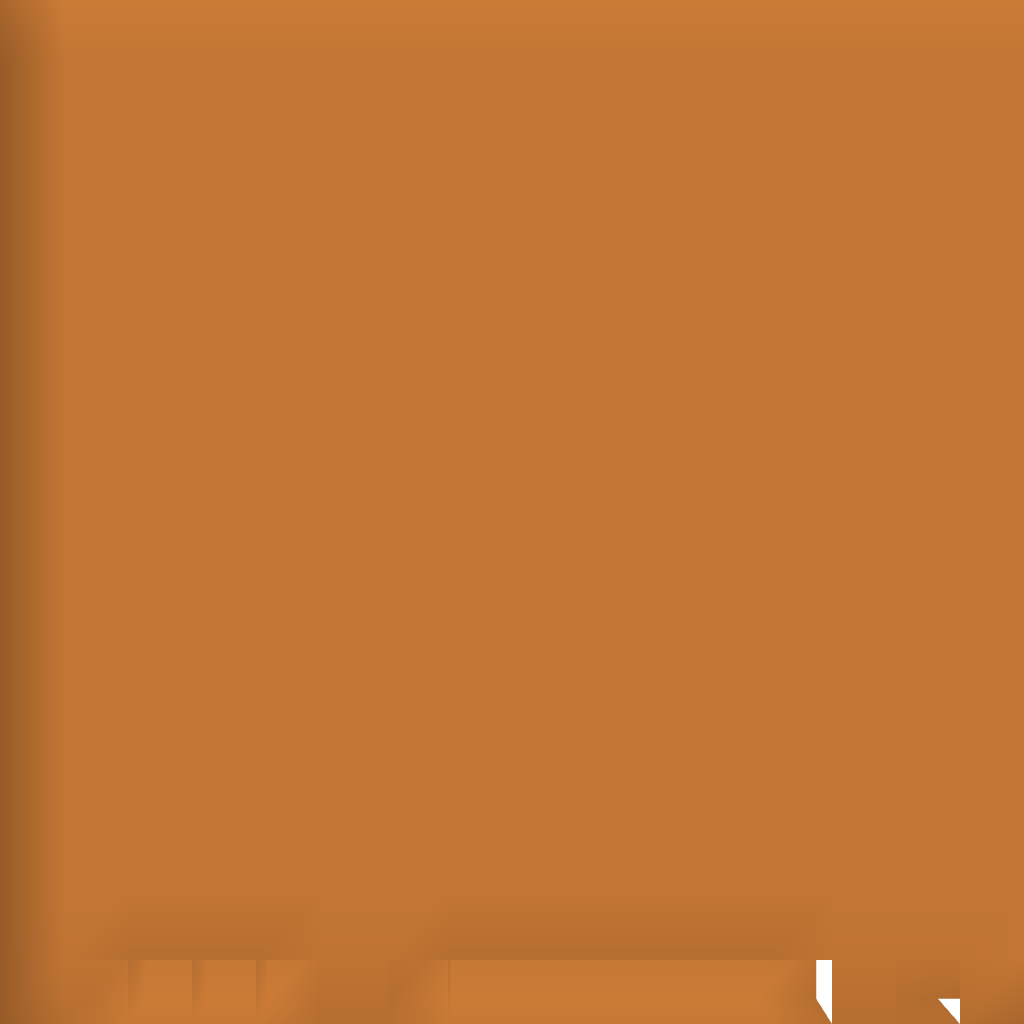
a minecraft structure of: Jack-O-Lantern a large orange pumpkin 17 block high with a bit of brown wood and dirt to construct the face